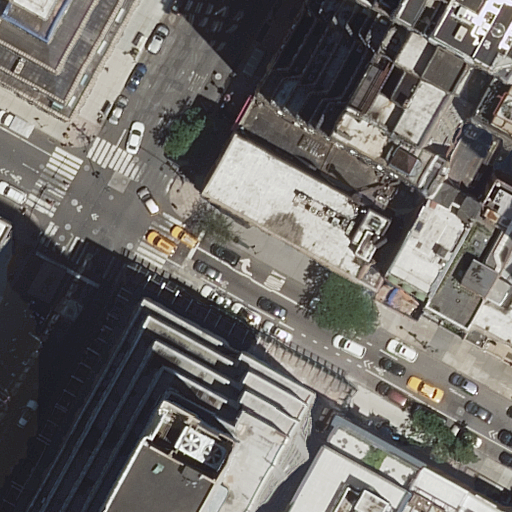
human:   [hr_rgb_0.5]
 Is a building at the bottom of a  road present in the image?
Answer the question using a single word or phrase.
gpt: yes

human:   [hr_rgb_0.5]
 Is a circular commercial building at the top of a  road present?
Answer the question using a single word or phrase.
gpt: no

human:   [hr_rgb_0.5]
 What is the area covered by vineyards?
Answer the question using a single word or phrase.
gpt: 0m2

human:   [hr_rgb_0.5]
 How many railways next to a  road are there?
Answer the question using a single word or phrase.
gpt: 0

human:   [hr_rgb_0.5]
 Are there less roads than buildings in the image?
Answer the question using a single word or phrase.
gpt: yes

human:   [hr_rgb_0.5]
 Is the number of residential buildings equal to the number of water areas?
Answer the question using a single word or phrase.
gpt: no

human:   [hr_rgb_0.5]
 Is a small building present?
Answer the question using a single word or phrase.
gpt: yes

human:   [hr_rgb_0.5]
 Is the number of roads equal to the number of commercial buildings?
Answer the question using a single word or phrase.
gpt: no

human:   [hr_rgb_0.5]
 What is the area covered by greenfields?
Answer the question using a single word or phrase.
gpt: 0m2

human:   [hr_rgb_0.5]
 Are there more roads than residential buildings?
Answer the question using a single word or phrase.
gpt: no

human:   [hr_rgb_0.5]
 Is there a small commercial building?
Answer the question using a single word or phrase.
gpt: no

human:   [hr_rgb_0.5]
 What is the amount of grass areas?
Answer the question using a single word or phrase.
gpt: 0

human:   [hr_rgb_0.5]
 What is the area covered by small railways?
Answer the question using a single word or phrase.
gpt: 0m2

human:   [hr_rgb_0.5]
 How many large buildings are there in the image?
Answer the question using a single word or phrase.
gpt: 5

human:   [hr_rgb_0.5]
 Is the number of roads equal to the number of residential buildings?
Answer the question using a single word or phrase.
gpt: no

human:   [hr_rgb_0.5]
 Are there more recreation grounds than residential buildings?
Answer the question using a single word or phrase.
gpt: no

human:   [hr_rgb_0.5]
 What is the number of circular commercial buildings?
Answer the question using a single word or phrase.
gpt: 0

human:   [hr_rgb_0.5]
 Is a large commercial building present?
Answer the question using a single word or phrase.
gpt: no

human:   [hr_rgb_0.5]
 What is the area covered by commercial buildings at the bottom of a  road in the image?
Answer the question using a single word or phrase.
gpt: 0m2

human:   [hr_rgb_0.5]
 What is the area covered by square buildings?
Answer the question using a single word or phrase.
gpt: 0m2

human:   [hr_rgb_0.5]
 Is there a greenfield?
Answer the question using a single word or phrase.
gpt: no

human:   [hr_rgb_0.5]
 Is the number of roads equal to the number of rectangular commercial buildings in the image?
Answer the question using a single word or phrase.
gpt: no

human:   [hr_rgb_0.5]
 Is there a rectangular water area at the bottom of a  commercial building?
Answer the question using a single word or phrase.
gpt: no

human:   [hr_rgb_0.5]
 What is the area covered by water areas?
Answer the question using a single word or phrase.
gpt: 0m2

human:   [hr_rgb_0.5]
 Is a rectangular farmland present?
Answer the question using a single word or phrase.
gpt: no

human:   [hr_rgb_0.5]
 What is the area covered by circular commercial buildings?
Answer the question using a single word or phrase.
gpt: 0m2

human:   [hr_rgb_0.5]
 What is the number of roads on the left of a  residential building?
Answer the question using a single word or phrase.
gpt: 2

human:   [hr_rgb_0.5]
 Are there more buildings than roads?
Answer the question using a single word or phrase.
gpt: yes

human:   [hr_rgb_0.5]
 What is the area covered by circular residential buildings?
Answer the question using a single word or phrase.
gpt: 0m2

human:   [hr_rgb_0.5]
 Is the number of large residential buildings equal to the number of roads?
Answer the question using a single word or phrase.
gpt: no

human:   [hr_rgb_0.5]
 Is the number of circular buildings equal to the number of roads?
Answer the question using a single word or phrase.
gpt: no

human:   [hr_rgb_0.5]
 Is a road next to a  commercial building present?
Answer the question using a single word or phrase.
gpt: no

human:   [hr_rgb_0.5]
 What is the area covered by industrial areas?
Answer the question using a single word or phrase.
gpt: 0m2

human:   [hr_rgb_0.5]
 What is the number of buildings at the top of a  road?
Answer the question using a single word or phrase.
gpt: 7

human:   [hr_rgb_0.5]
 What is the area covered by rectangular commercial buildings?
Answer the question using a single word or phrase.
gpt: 0m2

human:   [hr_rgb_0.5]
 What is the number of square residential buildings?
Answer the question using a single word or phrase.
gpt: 0